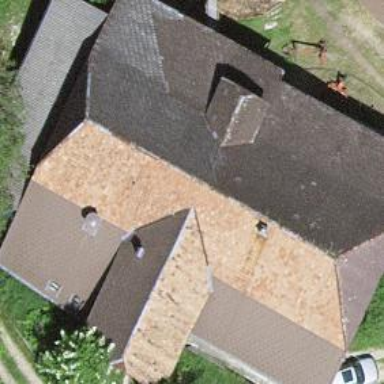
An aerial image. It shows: Farm building.